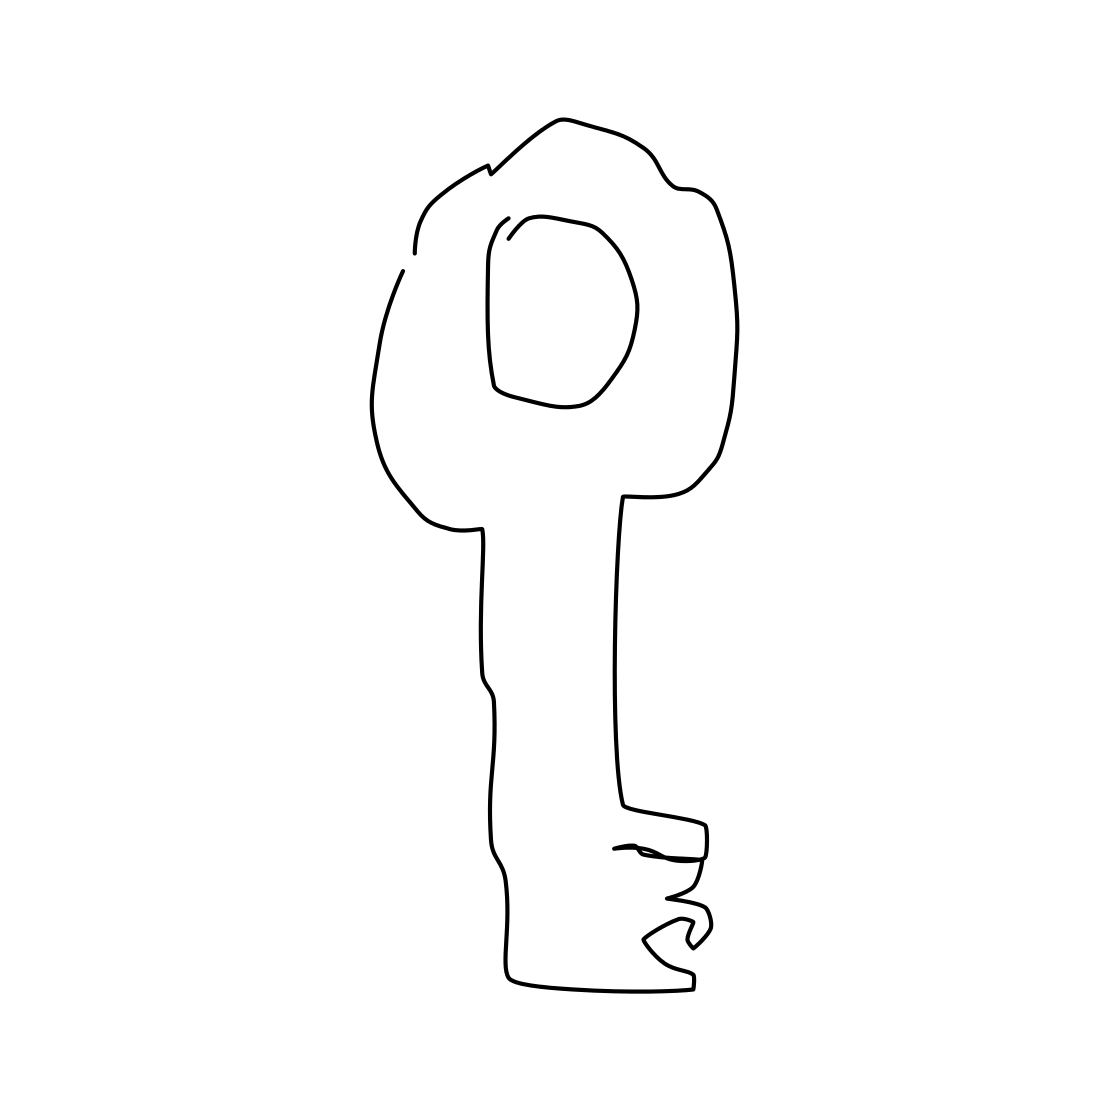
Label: key